Question:  What color is the background?
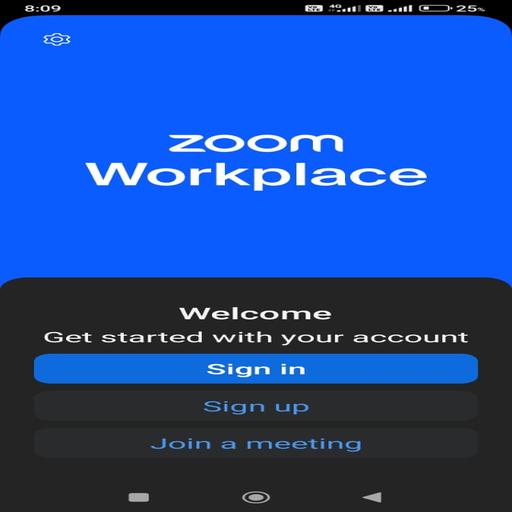
Answer:  Bright blue